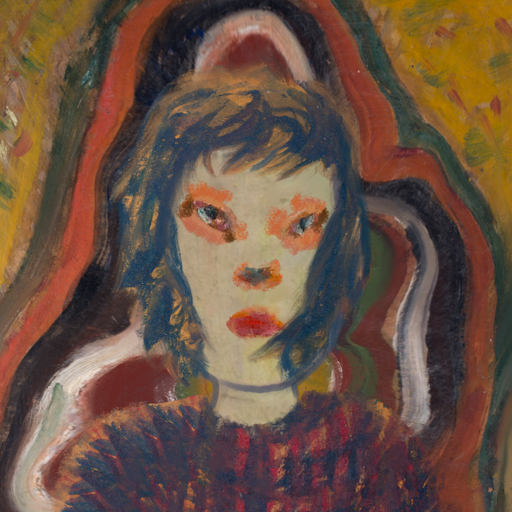
Background: AfterRaid, Head And Neck Front: Hill_Girl, Face Front: Boggyland, Bust: In_The_Sun, Hair Front: InTheSun, Head Accessory: Blank, Second Necklace: Blank, Necklace: Blank, Baby: Blank